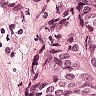
Metastatic tissue present: yes